Question: I'm trying to get a grid to work as I want to. It contains 2 different sizes of elements and I want it to layout as a masonry but without using any lib, since it's a quite simple layout that I just can't get my head around. You see on the image that the 2 small items jump down as they float. Anyone that can help me here? The grid is gonna be repeatable with this same structure.
Reference image:

'''
.grid {
width: 100%;
}
.half {
float: left;
width: 50%;
max-width: 1000px;
border: 1px solid #000000;
}
.forth {
float: left;
width: 25%;
max-width: 500px;
border: 1px solid #000000;
}
'''
'''
<section class="grid">
<div class="half">
<img src="http://placehold.it/1000x1000">
</div>
<div class="forth">
<img src="http://placehold.it/500x500">
</div>
<div class="forth">
<img src="http://placehold.it/500x500">
</div>
<div class="half">
<img src="http://placehold.it/1000x1000">
</div>
<div class="forth">
<img src="http://placehold.it/500x500">
</div>
<div class="forth">
<img src="http://placehold.it/500x500">
</div>
</section>
'''
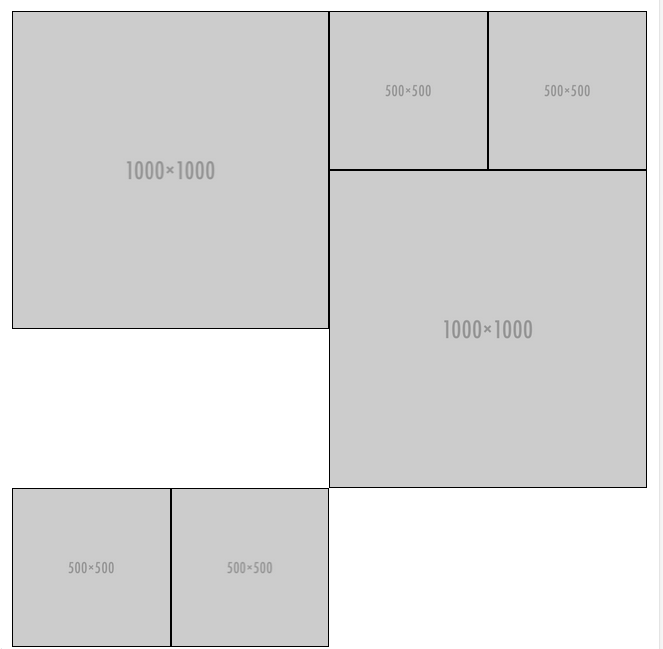
Answer: Harrys answers works really well and if you are using this grid for a whole site it would be the approach I would go for but if you do not wish to further nest the elements perhaps this would be an simpler solution.
Simply move the two 'div.fourth' in front of the first 'div.half' and float them right. Then float the second 'div.half' right and Bob's your uncle.
'''
<section class="grid">
<div class="forth right">
<img src="http://placehold.it/500x500?text=block+1">
</div>
<div class="forth right">
<img src="http://placehold.it/500x500?text=block+2">
</div>
<div class="half">
<img src="http://placehold.it/1000x1000?text=block+3">
</div>
<div class="half right">
<img src="http://placehold.it/1000x1000?text=block+4">
</div>
<div class="forth">
<img src="http://placehold.it/500x500?text=block+5">
</div>
<div class="forth">
<img src="http://placehold.it/500x500?text=block+6">
</div>
</section>
'''
I would also suggest applying 'box-sizing: border-box' <URL>
It would also make more sense to apply the max width to the '.grid' and remove it from it's children & <URL>
'''
// Tidy up demo
// =================================
* {
box-sizing: border-box;
}
// apply max width to image
img {
max-width: 100%;
height: auto;
display: block;
}
// apply max width to grid container
.grid {
max-width: 2000px;
width: 100%;
overflow: hidden;
margin: 0 auto;
}
// =================================
// orignal code
// =================================
.grid {
width: 100%;
}
.half {
float: left;
width: 50%;
max-width: 1000px; // with a max width applied to the grid you don't need these lines
border: 1px solid #000000;
}
.forth {
float: left;
width: 25%;
max-width: 500px; // with a max width applied to the grid you don't need these lines
border: 1px solid #000000;
}
// =================================
// bit you need to add
// =================================
.right {
float: right;
}
// =================================
// just so you can see the difference
// =================================
.right {
background-color: #3cf;
}
.right img {
opacity: 0.8;
}
// =================================
'''
Finally my example on codepen
<URL>